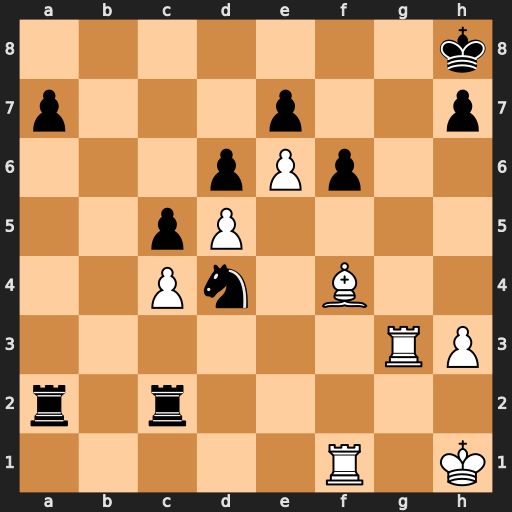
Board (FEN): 7k/p3p2p/3pPp2/2pP4/2Pn1B2/6RP/r1r5/5R1K
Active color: w
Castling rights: -
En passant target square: -
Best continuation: Bh6 Nf5 Rxf5 Ra1+ Rg1